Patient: sex F, age 66
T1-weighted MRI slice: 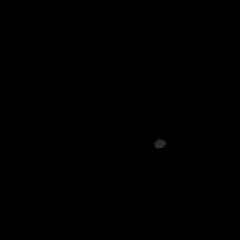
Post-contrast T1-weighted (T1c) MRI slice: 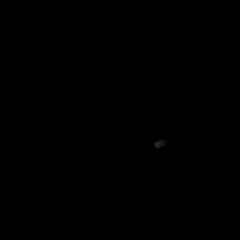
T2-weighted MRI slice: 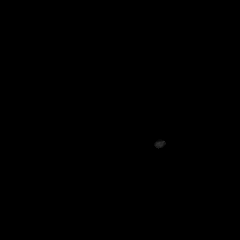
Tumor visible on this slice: no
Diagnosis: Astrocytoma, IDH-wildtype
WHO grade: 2